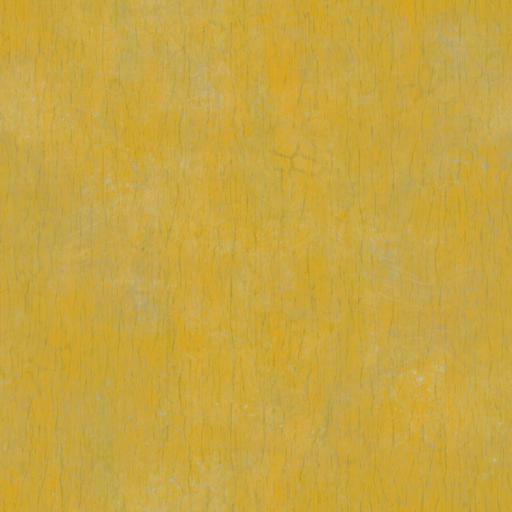
Tags: clean paint painted plaster yellow